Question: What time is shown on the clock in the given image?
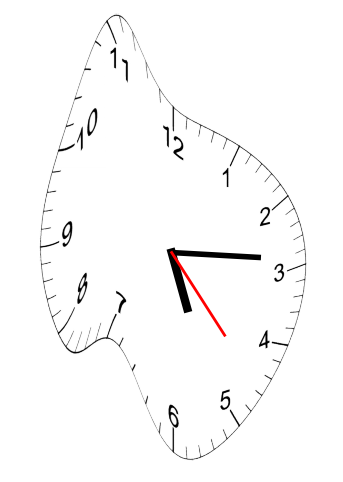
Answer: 05:14:23